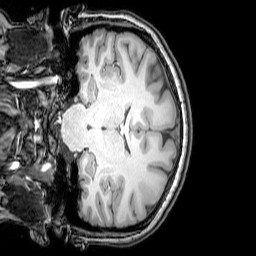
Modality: T1w
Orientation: coronal
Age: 24
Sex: female
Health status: healthy
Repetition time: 0.081 s
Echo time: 0.037 s